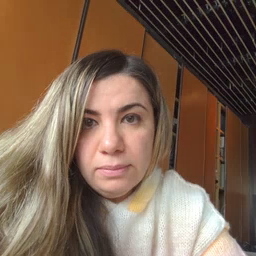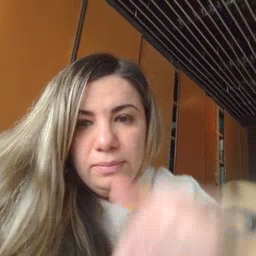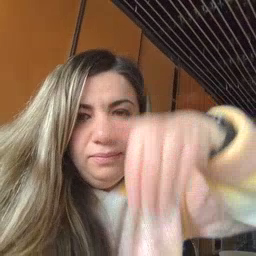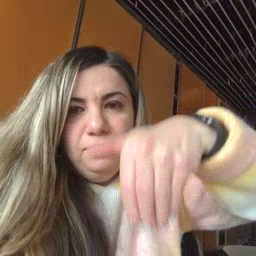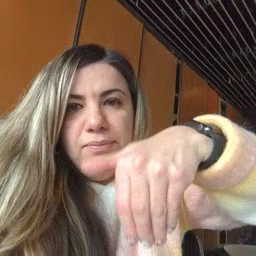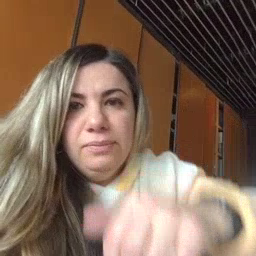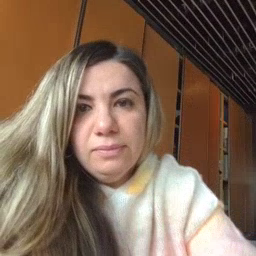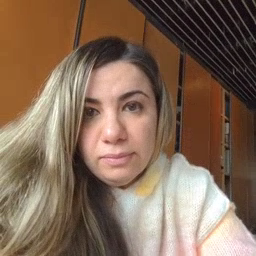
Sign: night